Interaction volume radius: 10 \u00c5
Interaction volume height: 20 \u00c5
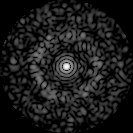
Disorder parameter: 0.8459